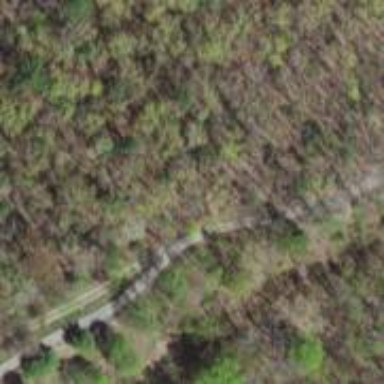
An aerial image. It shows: Well-maintained track road of grade 1.